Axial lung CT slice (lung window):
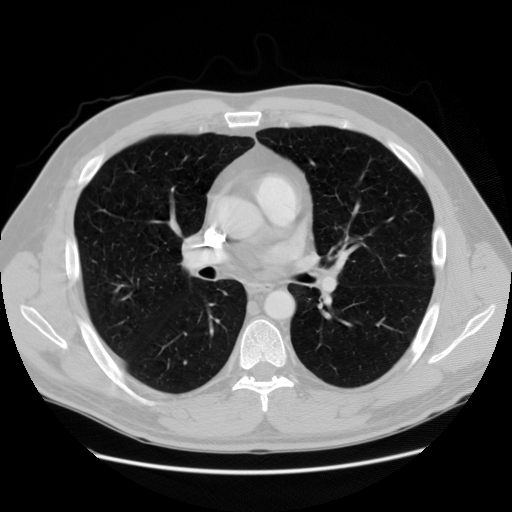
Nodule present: no